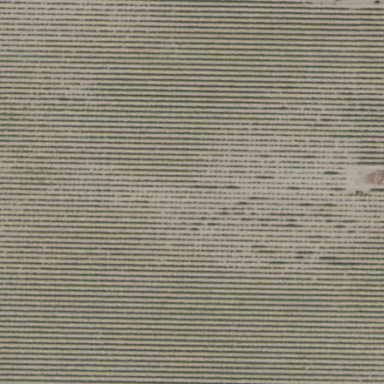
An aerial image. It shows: Vineyard.